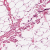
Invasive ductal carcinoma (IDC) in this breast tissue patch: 0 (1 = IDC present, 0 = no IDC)